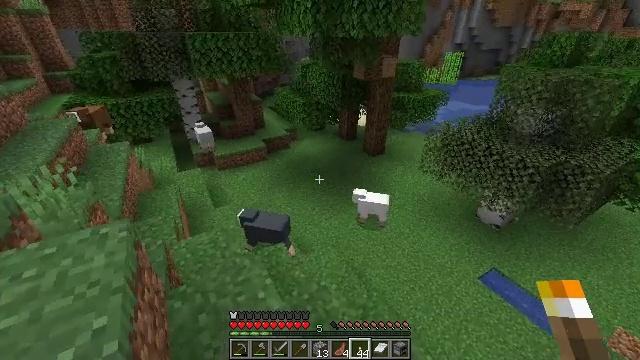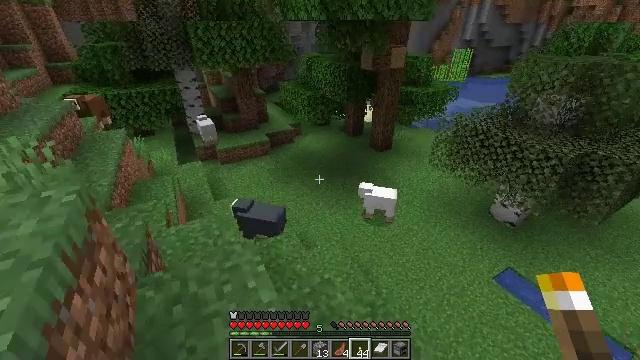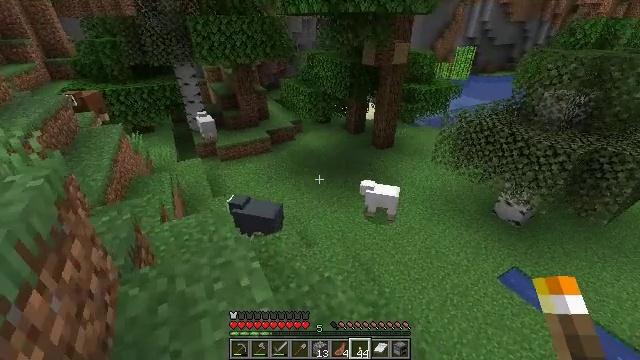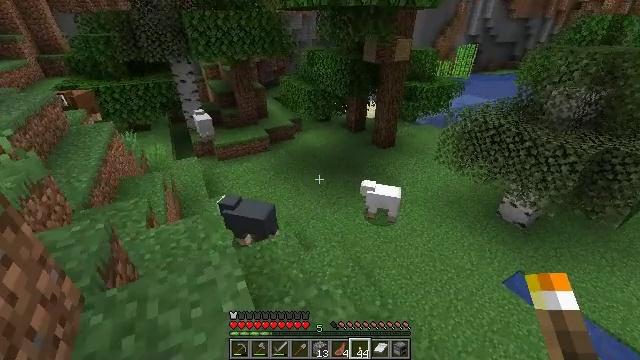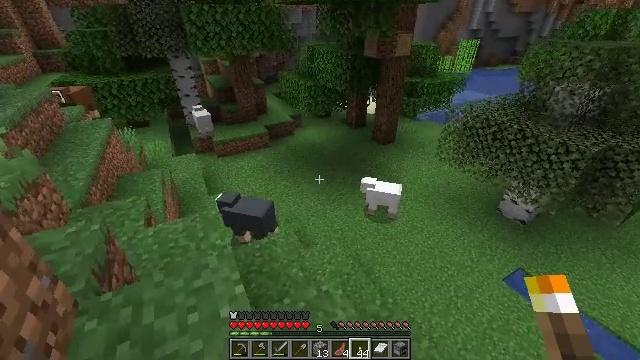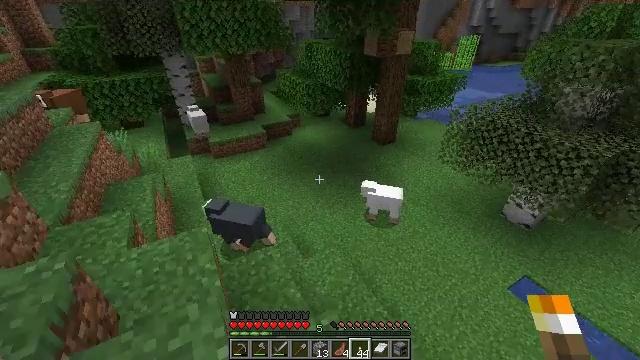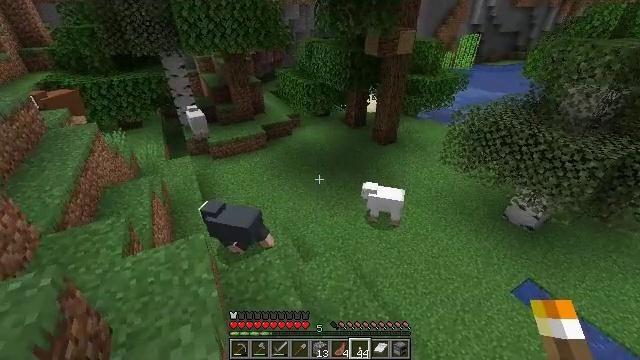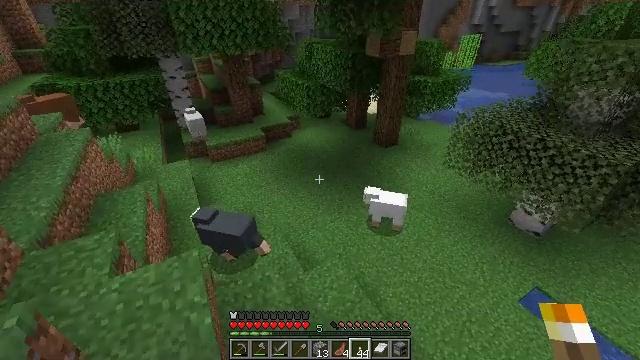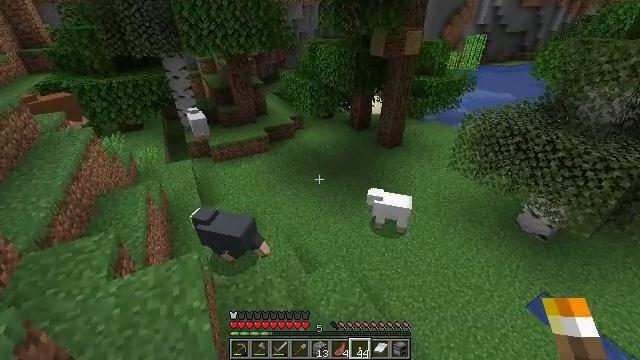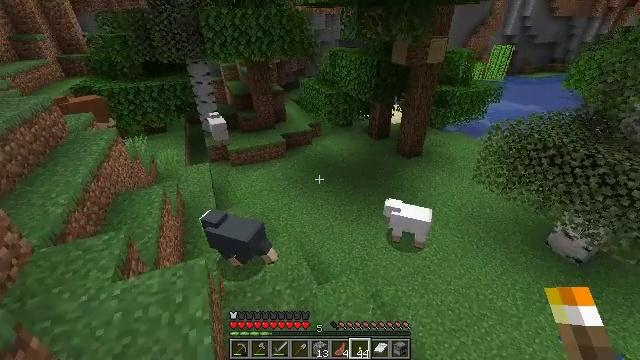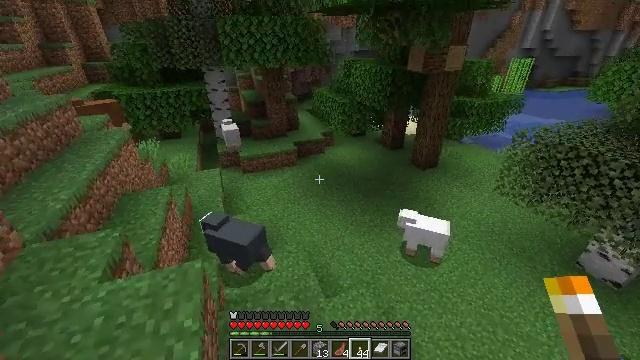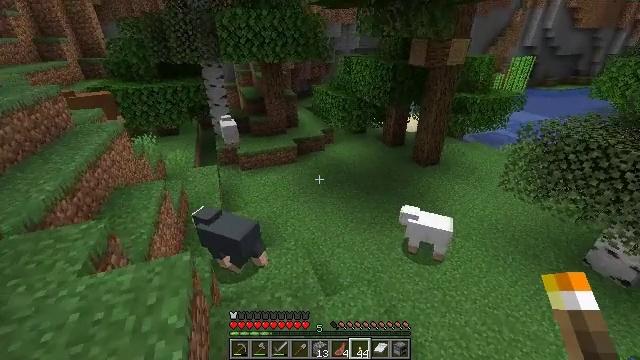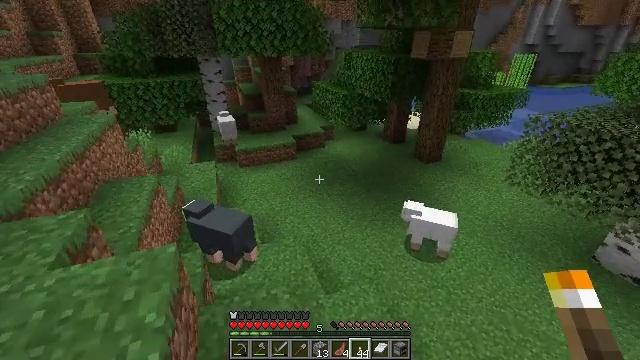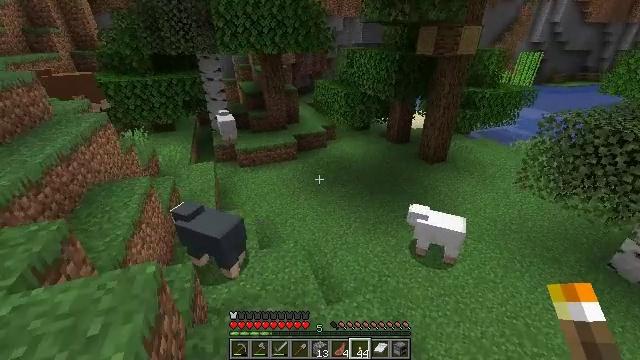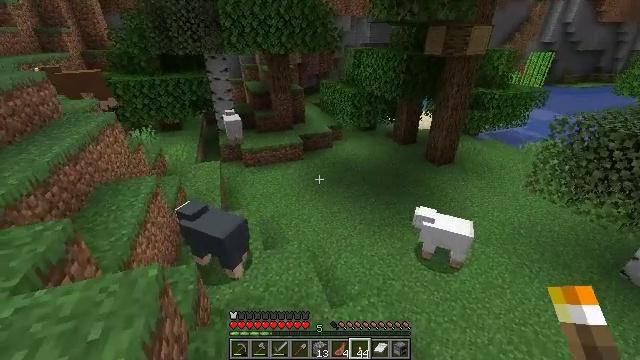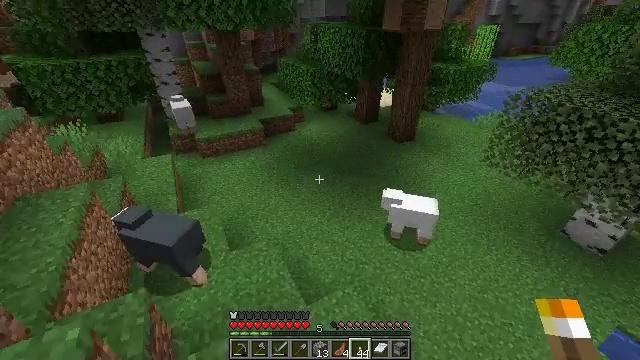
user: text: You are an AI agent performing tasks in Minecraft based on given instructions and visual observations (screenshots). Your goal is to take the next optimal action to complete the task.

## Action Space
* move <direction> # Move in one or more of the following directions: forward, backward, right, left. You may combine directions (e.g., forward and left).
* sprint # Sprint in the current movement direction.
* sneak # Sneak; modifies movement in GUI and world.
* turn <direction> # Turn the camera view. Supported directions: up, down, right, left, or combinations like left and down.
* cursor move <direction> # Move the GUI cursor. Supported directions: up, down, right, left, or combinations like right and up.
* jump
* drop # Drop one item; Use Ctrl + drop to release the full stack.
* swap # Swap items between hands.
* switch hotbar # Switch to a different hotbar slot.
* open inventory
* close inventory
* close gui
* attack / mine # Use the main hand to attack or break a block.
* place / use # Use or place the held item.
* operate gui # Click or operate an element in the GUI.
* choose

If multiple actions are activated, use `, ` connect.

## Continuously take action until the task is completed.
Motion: motion action
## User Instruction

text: Collect lilac by left-clicking.
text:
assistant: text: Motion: move forward, turn left
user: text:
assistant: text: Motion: move forward
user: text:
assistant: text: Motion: move forward
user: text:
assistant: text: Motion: move forward
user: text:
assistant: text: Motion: move forward
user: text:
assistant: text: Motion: move forward
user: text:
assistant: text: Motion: move forward
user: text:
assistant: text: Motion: move forward
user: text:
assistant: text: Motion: move forward, turn left and up
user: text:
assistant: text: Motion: move forward, turn left and up
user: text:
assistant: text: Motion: move forward
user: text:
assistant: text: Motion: move forward
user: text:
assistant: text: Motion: move forward
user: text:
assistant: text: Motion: move forward, turn left
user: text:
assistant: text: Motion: move forward, turn right and down
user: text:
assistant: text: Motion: move forward, turn right and down
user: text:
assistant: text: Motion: move forward, turn right and down
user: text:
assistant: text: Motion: move forward, turn right
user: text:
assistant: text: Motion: move forward, turn left and up
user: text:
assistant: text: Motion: move forward, turn up
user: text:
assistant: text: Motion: move forward, turn left and up
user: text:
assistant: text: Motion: move forward, turn left and up
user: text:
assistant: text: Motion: move forward, turn left and up
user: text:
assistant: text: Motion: move forward
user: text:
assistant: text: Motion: move forward
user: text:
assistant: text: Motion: move forward
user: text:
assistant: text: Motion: move forward
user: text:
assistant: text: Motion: move forward
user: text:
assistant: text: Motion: move forward
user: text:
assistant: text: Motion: move forward